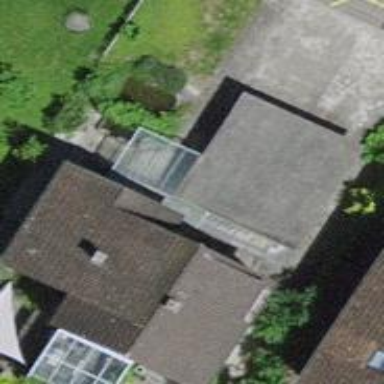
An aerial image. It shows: Group of garages.